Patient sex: M
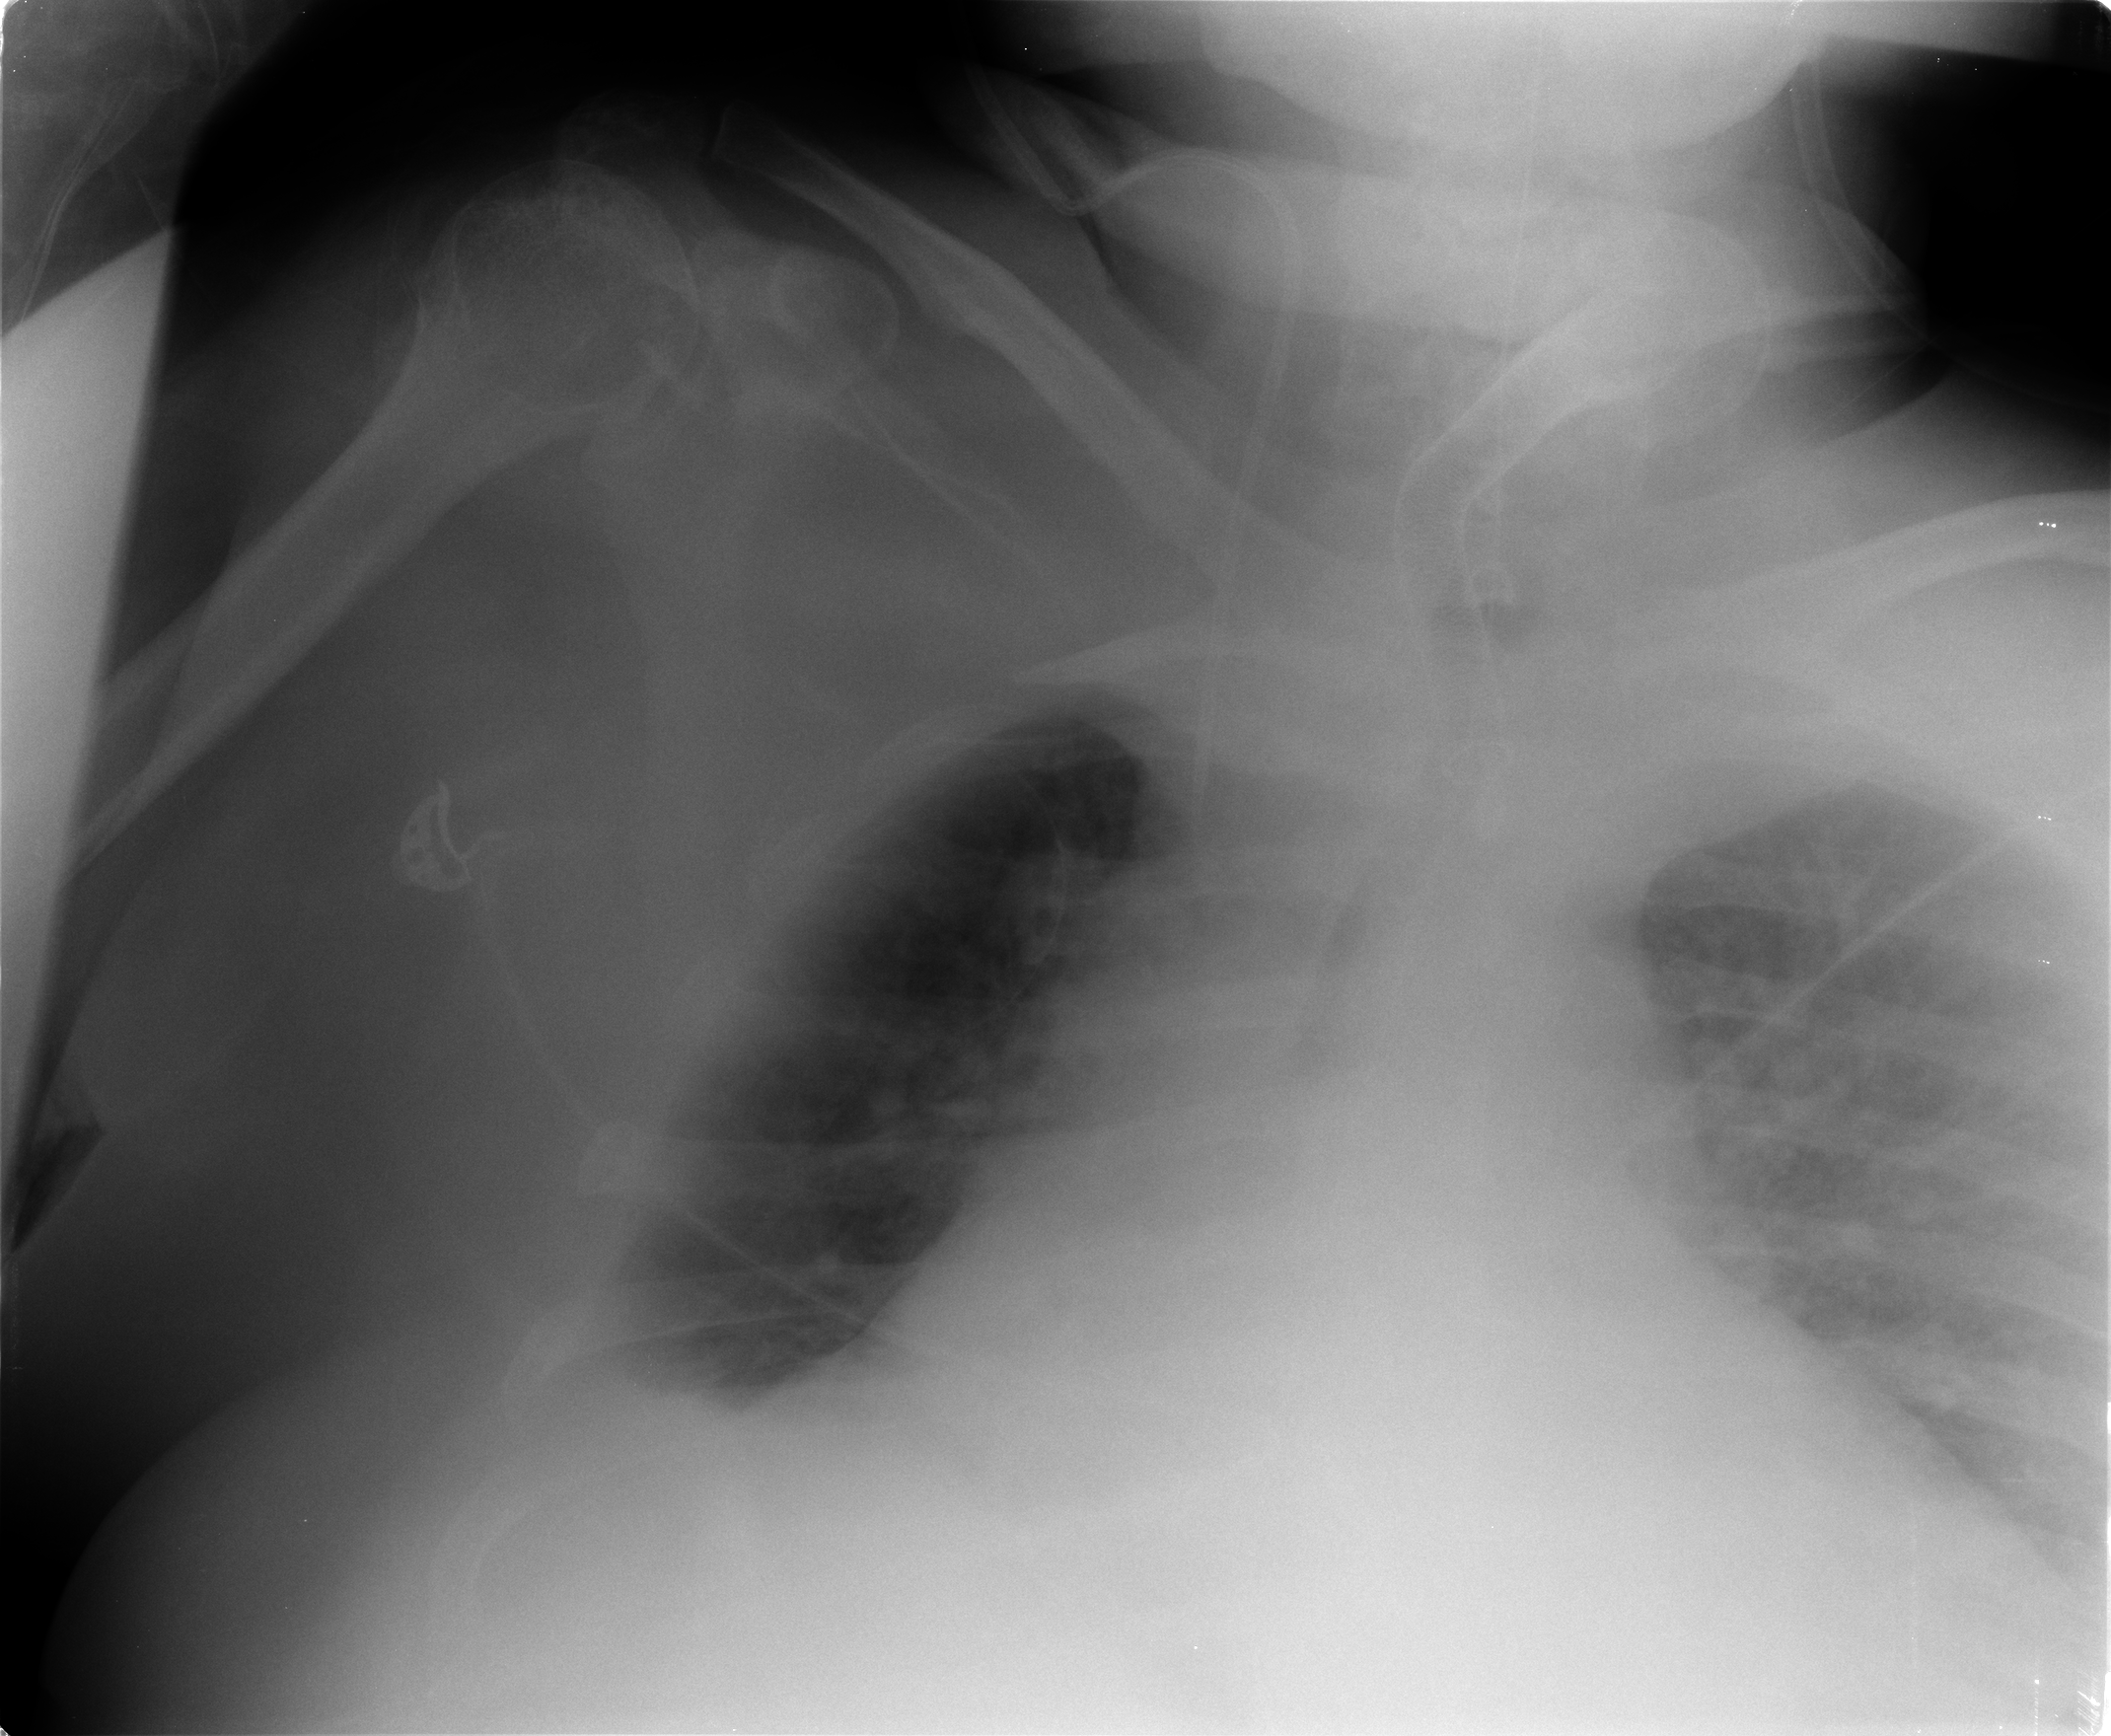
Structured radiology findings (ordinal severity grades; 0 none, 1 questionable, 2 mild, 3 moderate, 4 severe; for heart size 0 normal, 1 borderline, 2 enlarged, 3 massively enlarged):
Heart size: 2
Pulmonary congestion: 2
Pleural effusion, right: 2
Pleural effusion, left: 0
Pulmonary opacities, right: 0
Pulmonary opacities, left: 0
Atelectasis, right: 1
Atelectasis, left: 1